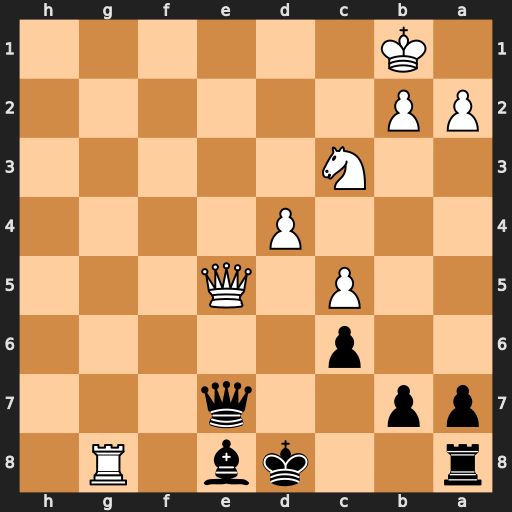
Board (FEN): r2kb1R1/pp2q3/2p5/2P1Q3/3P4/2N5/PP6/1K6
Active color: b
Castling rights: -
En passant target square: -
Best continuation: Qh7+ Ne4 Qxg8